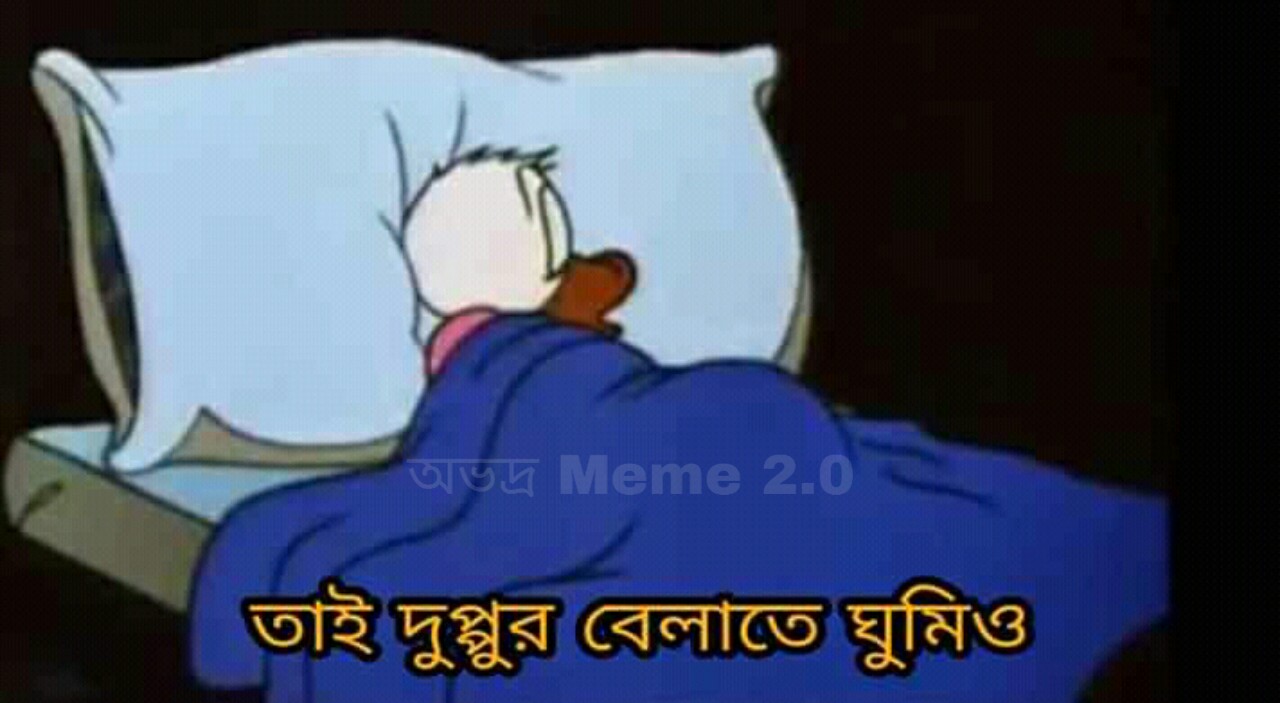
Caption: তাই দুপুর বেলাতে ঘুমিও
Label: non-hate